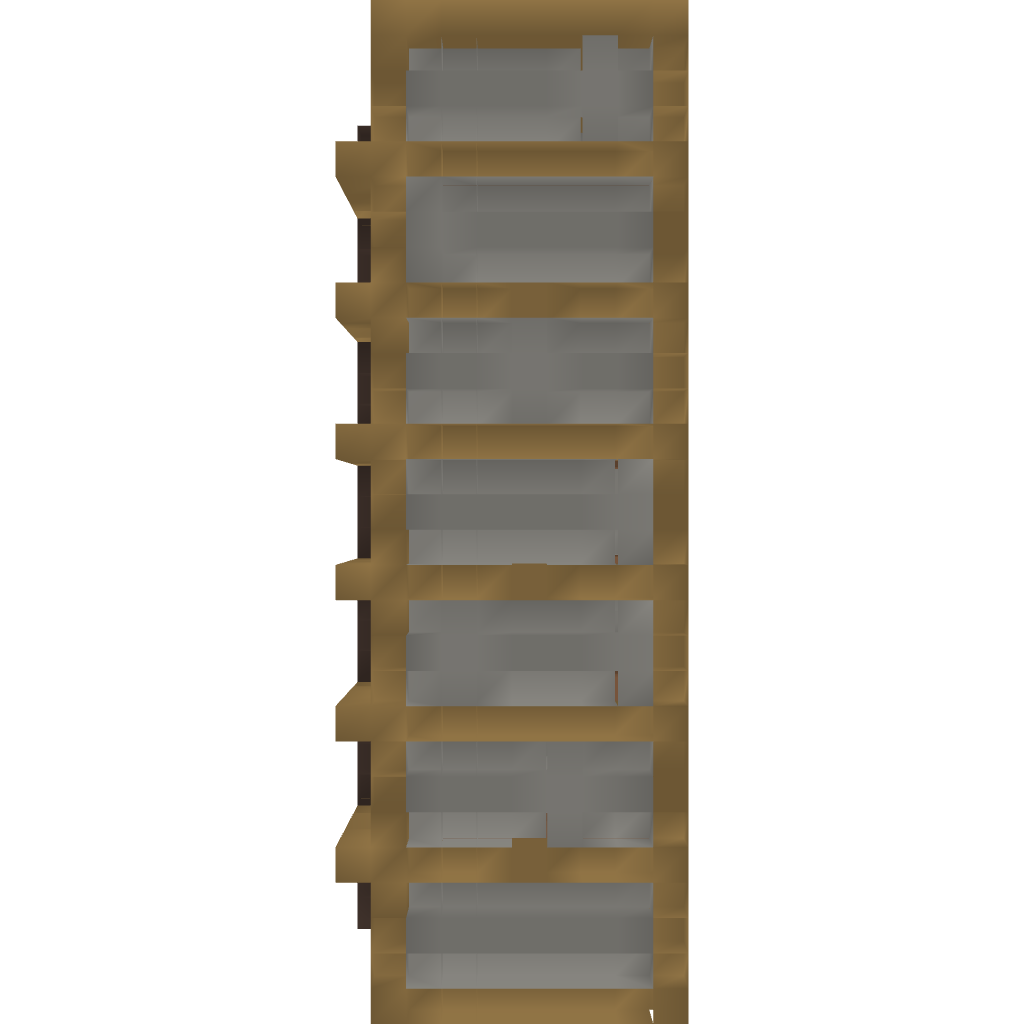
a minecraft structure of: Rainbow sheep stable